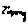
Label: zigzag